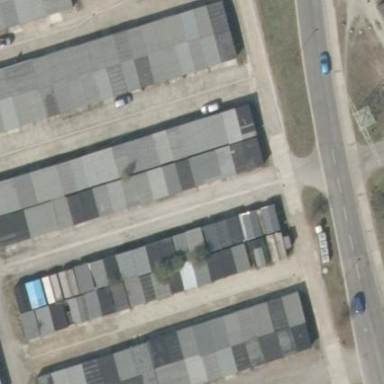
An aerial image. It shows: Group of garages.